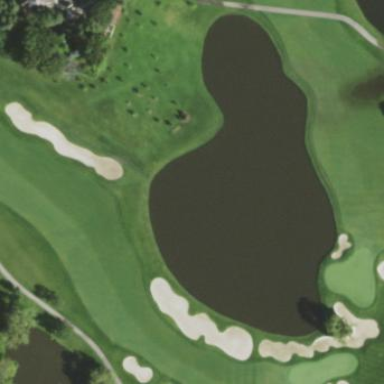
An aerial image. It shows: Picturesque scene of golf course with lateral water hazard.